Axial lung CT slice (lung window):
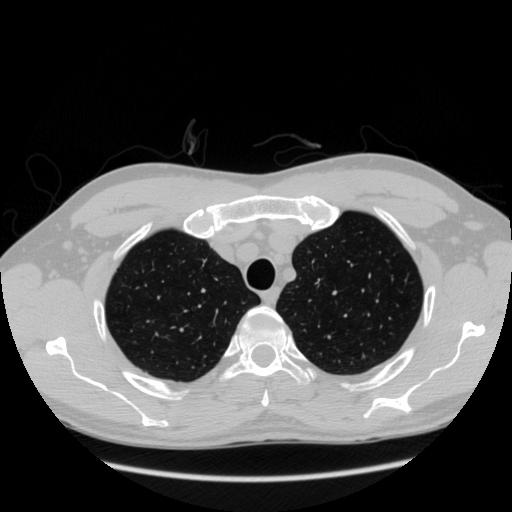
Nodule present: no